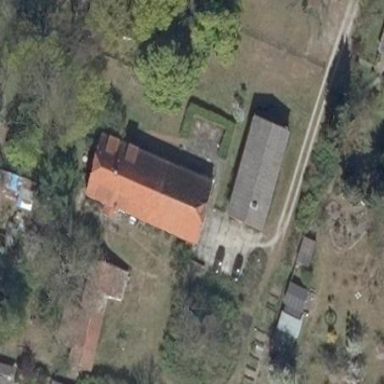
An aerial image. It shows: Guest house with unique half-hipped roof design.